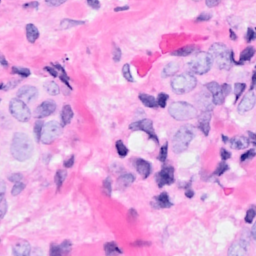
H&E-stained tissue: Breast